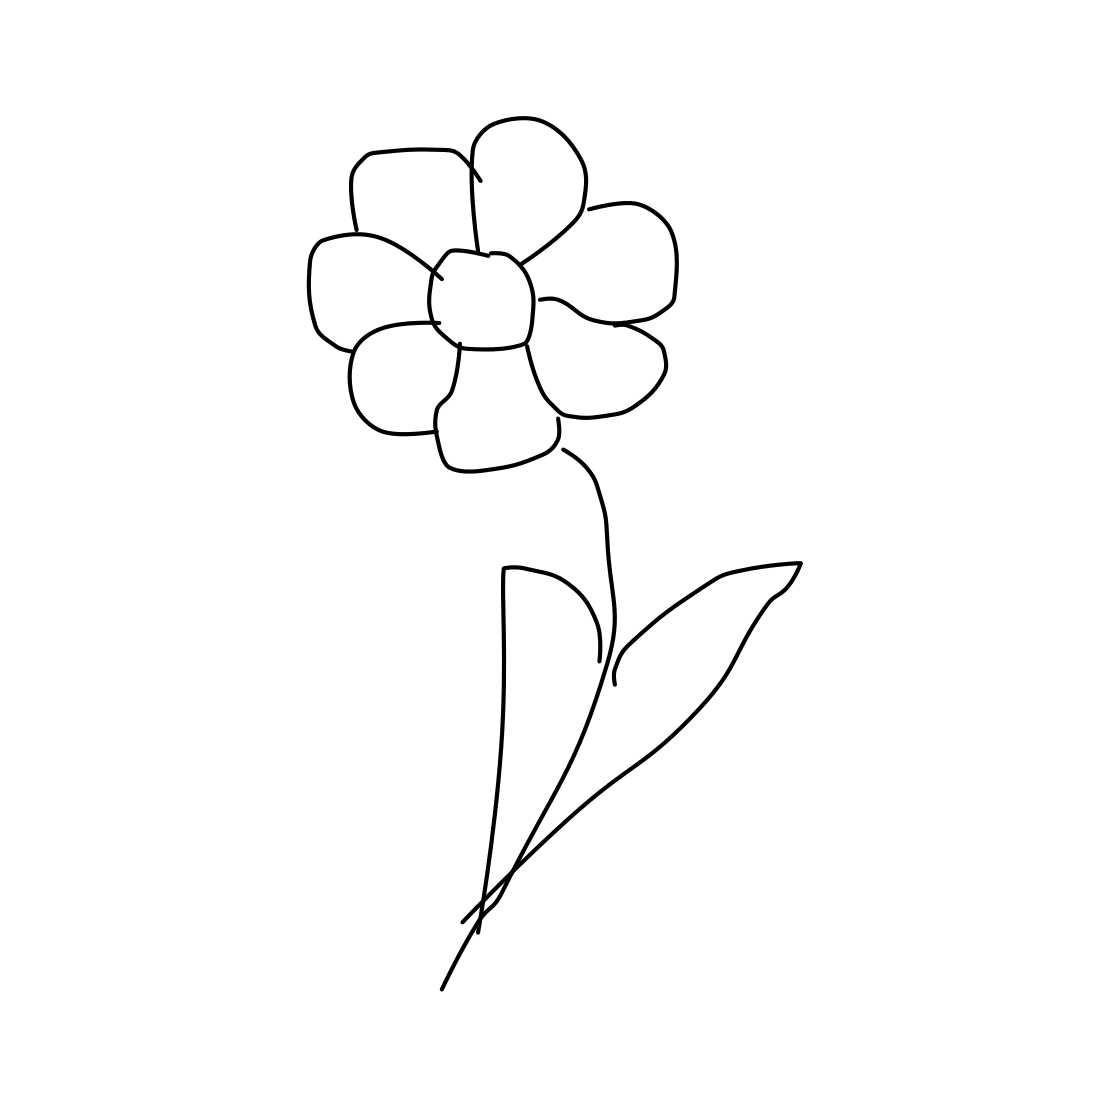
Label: flower with stem